Aerial crown-view tile of a tropical tree (Barro Colorado Island, Panama), acquired 20250915:
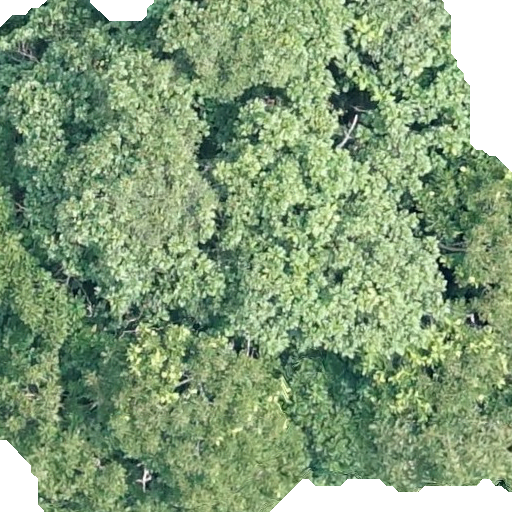
Species: Dipteryx oleifera
GBIF accepted scientific name: Dipteryx oleifera
Crown area: 435.363 m²